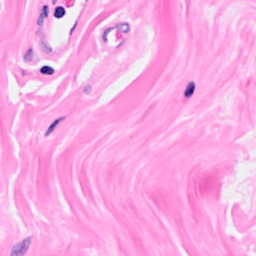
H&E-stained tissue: Breast